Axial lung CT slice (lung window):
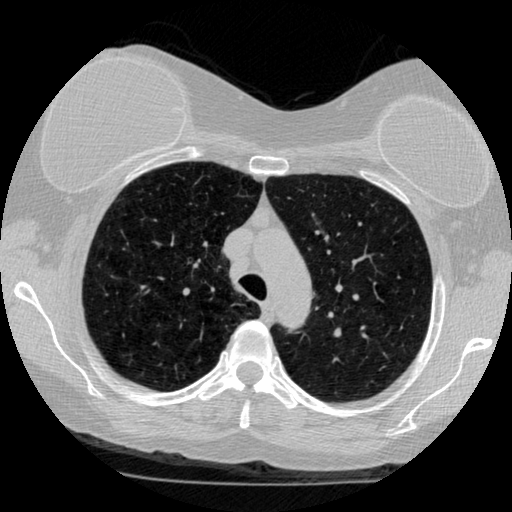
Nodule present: no